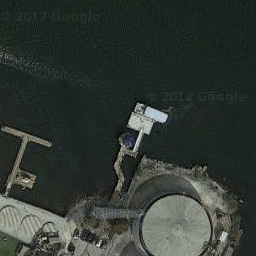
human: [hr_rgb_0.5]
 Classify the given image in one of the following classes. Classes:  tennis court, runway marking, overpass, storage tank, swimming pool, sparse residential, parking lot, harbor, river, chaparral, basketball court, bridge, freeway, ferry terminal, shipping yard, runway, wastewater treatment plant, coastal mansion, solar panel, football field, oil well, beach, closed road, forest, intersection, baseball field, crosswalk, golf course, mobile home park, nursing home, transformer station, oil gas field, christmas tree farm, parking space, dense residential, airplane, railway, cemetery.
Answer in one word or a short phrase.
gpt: ferry terminal